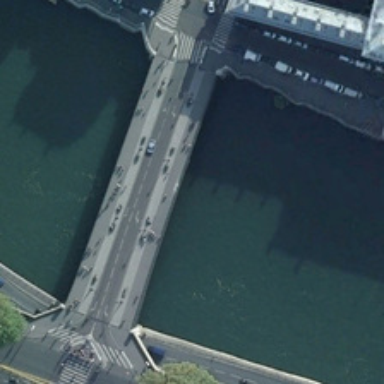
A bridge is on a river with buildings on one side .